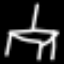
Label: chair